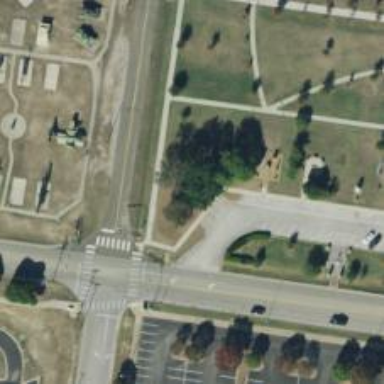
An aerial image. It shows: Memorial site with historic significance.